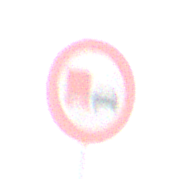
Verkehrszeichen: UeberholverbotKraftfahrzeuge
Umgebung: Outdoor, Nature
Tageszeit: MorningAfternoon
Wetter: PartlyCloudy
Licht: Natural
Jahreszeit: NotSpecified
Kontrast: HighContrast